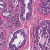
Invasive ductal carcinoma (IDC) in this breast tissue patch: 0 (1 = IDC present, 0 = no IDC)